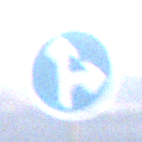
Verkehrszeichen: VorgeschriebeneFahrtrichtungGeradeausOderRechts
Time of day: MorningAfternoon
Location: Outdoor (Nature)
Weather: PartlyCloudy
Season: NotSpecified
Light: Natural